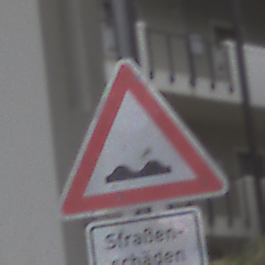
Verkehrszeichen: UnebeneFahrbahn
Zusatzzeichen unten: HinweiseAufGefahrenDurchVerbaleAngabe3
Umgebung: Outdoor, Urban
Tageszeit: Midday
Wetter: Overcast
Licht: Natural
Jahreszeit: NotSpecified
Kontrast: LowContrast